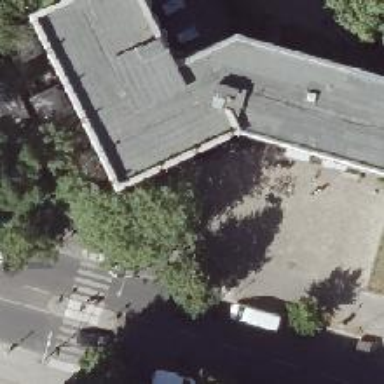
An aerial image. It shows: Restaurant.